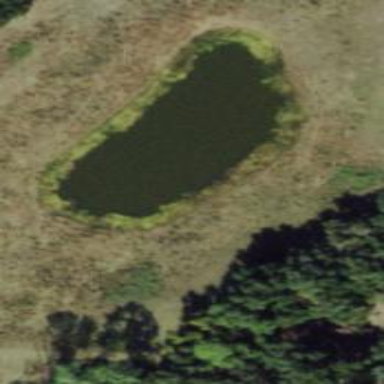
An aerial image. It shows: Reservoir of natural water.